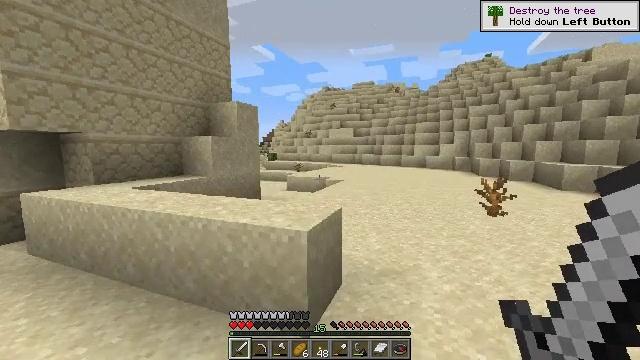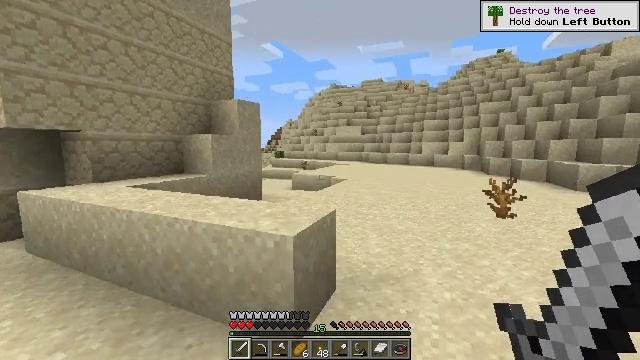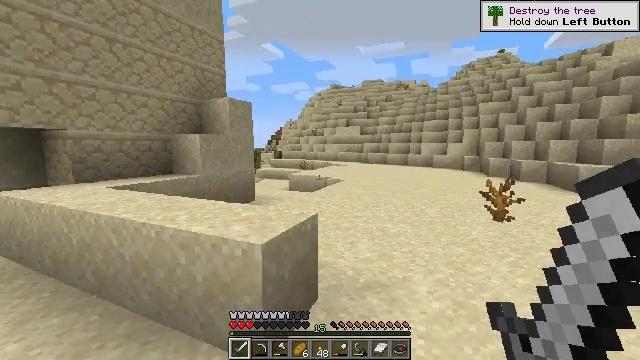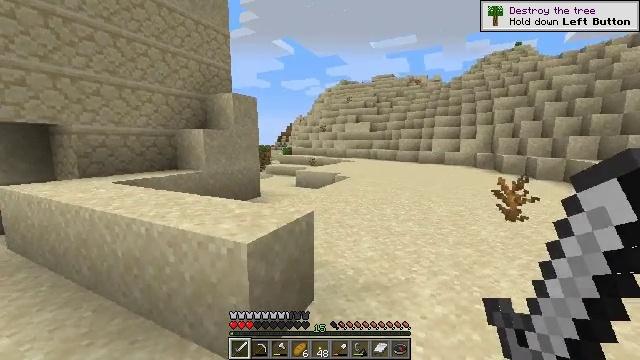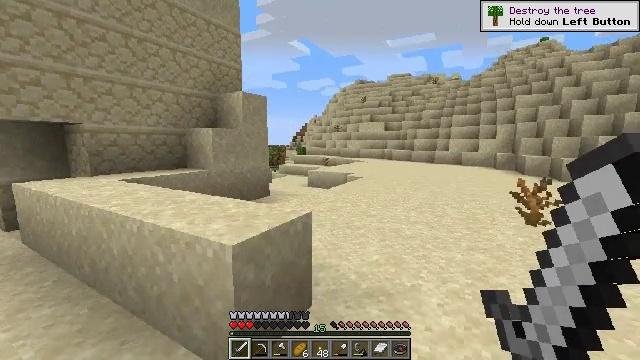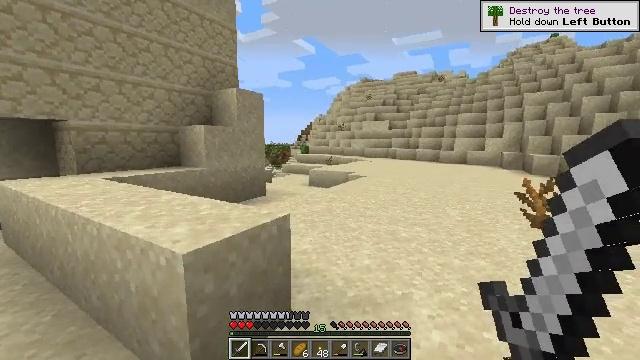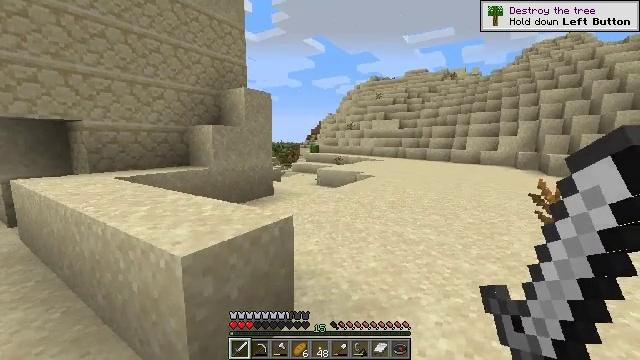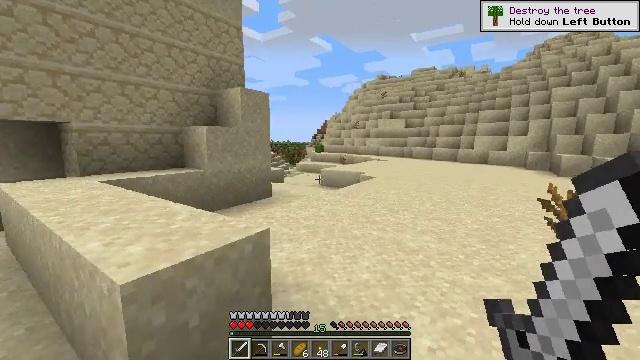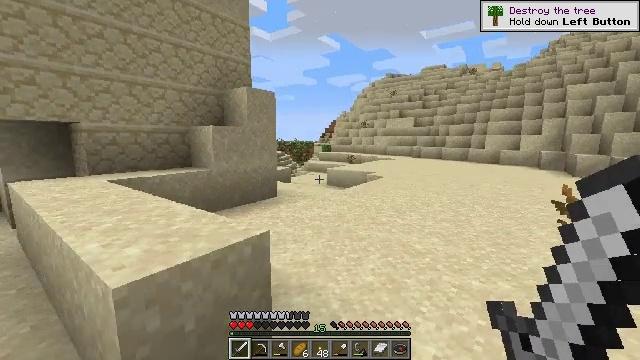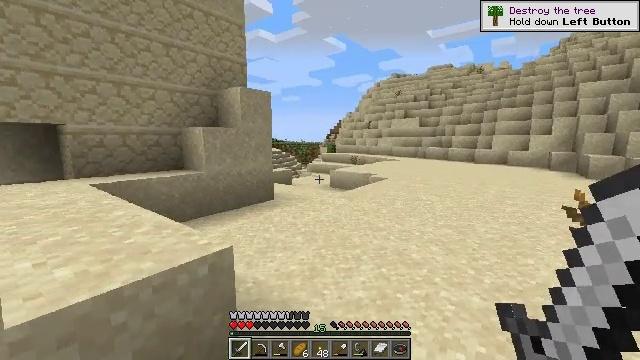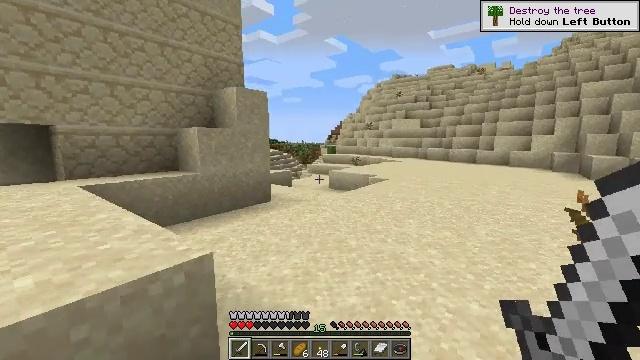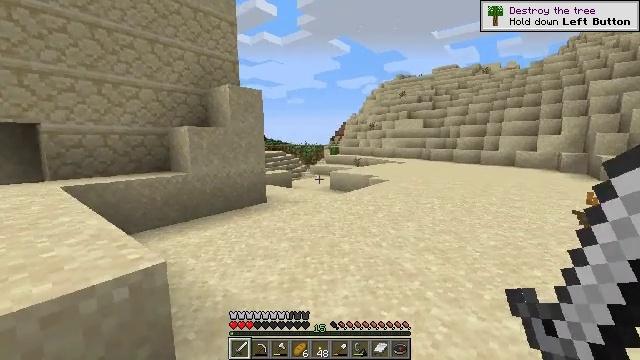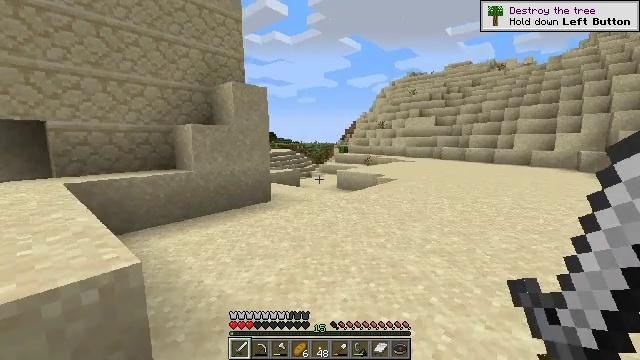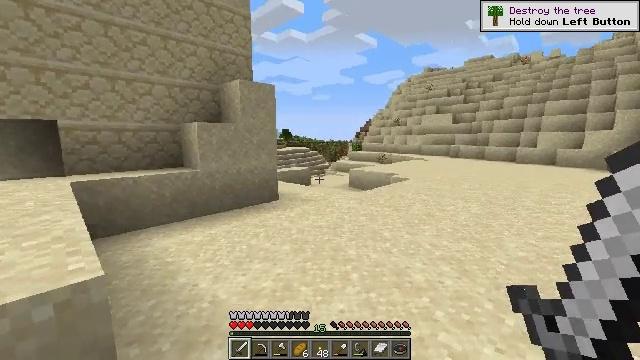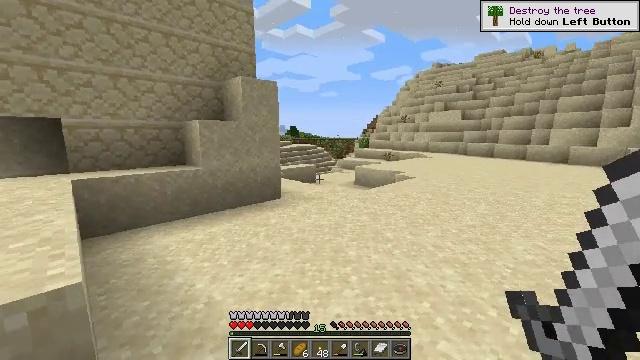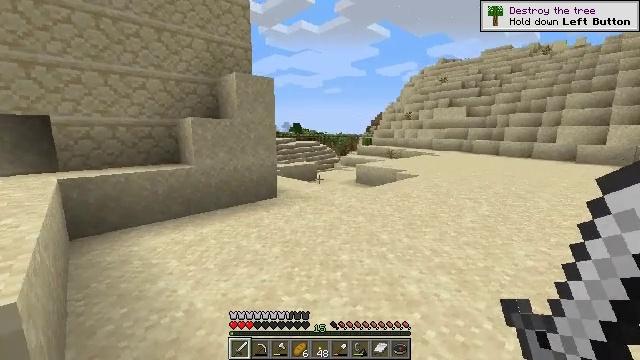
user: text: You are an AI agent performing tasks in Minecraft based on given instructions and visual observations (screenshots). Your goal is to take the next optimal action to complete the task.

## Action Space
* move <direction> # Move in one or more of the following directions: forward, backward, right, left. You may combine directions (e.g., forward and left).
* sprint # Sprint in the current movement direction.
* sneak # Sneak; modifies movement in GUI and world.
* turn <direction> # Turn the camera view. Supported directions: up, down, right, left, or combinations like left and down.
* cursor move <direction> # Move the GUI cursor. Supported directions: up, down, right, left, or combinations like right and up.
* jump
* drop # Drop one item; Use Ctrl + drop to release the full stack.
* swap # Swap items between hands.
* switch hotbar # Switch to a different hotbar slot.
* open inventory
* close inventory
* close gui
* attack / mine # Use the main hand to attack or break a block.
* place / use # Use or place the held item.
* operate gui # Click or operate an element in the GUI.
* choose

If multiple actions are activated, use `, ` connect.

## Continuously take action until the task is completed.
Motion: motion action
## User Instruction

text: Collect sugar cane near water sources.
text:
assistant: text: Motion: move forward and move right, turn left
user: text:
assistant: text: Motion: move forward and move right
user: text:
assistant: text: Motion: move forward and move right, turn left
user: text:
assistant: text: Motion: move forward and move right, turn left
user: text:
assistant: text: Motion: move forward and move right, turn left
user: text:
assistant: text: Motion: move forward and move right, turn left
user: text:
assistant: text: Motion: move forward and move right, turn left
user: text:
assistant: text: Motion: move forward and move right, turn left
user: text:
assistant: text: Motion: move forward and move right, turn left
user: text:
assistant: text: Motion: move forward and move right
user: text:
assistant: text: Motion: move forward and move right
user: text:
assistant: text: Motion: move forward and move right, turn left
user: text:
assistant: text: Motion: move forward and move right, turn left
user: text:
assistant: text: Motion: move forward and move right, turn left
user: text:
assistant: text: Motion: move forward and move right
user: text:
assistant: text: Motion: move forward and move right, turn left and down
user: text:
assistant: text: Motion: move forward and move right, turn left and down
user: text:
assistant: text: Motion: move forward and move right
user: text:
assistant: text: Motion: move forward and move right
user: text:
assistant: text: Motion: move forward and move right
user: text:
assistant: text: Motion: move forward and move right, turn left
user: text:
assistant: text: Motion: move forward and move right, turn left
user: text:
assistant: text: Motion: move forward and move right, turn left and up
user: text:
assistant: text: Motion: move forward and move right, turn left
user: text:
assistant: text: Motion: move forward and move right
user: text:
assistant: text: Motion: move forward and move right, turn left and down
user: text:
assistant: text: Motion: move forward and move right, turn left
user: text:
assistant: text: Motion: move forward and move right, turn left
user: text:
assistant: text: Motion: move forward and move right, turn left and down
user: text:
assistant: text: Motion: move forward and move right, turn left